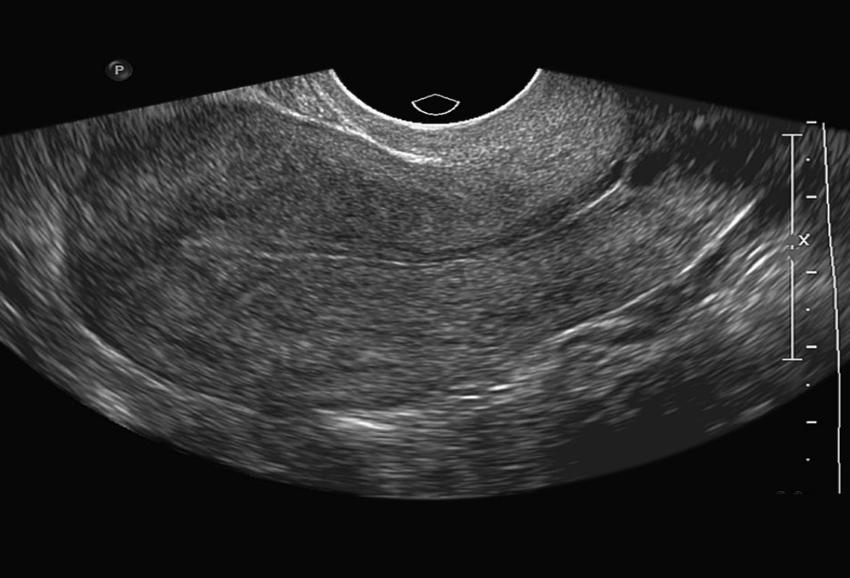
Label: notinfected